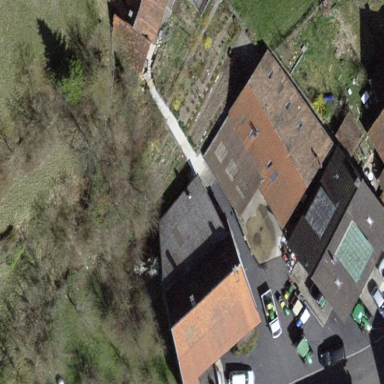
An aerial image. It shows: Building with tile roof.